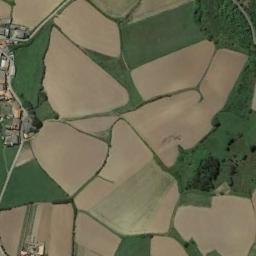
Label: rectangular_farmland